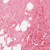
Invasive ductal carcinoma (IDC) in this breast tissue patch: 0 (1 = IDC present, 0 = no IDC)